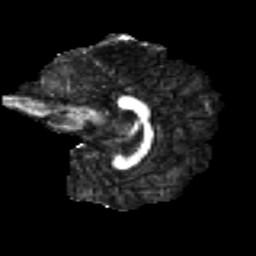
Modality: FA
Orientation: sagittal
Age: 31
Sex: male
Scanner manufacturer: ge
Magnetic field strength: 3 T
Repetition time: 7.8 s
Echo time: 0.0606 s